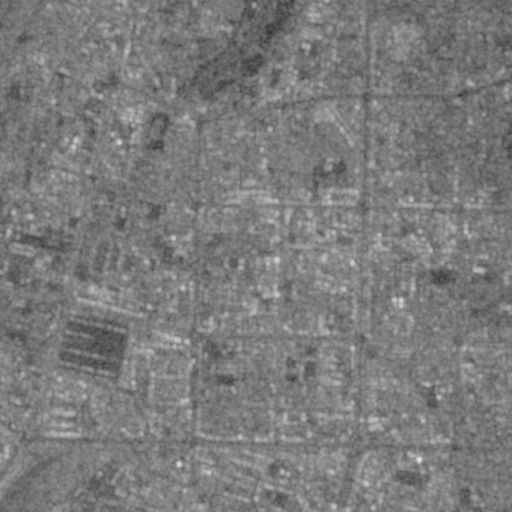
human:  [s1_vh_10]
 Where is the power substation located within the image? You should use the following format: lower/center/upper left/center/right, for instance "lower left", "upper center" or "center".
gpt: The power substation is located in the lower left of the image.
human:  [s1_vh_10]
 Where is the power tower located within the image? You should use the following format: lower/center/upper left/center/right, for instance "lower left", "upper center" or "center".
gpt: The power tower is located in the lower left of the image.
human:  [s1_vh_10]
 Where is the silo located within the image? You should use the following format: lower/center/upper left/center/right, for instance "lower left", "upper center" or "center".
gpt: The silo is located in the lower left of the image.
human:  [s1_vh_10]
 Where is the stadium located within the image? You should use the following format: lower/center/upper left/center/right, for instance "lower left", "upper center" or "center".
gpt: The stadium is located in the lower center of the image.
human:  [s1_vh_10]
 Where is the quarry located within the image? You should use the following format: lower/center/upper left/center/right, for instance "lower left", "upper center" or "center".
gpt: There is no quarry in the image.

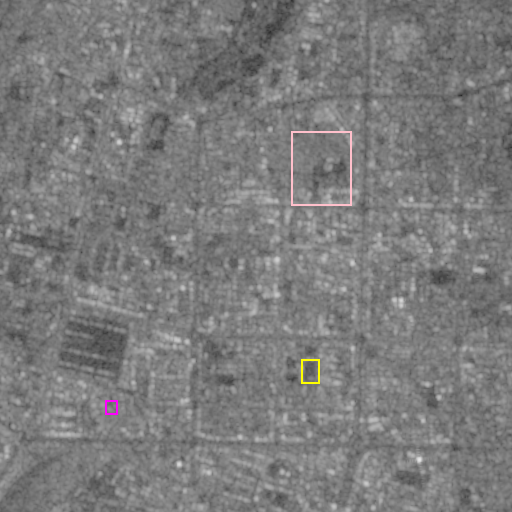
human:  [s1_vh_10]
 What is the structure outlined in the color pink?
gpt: The structure outlined in pink is a park.
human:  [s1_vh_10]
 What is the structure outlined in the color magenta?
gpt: The structure outlined in magenta is a power substation.
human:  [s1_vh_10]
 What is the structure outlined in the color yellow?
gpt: The structure outlined in yellow is a stadium.
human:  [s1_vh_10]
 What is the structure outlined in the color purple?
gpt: There is no purple outline.